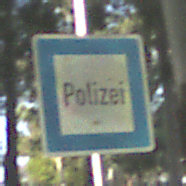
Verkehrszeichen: Polizei
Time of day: MorningAfternoon
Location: Outdoor (Nature)
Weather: Clear
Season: NotSpecified
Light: Natural